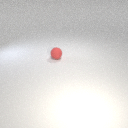
small red rubber sphere